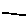
Label: line